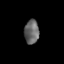
Tissue: lung
Cell type: Endothelial cells
Senescence score: 0.563
Nuclear area (px): 343
Mean DAPI intensity: 102.396